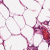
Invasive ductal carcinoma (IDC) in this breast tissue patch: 0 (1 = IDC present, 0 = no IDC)